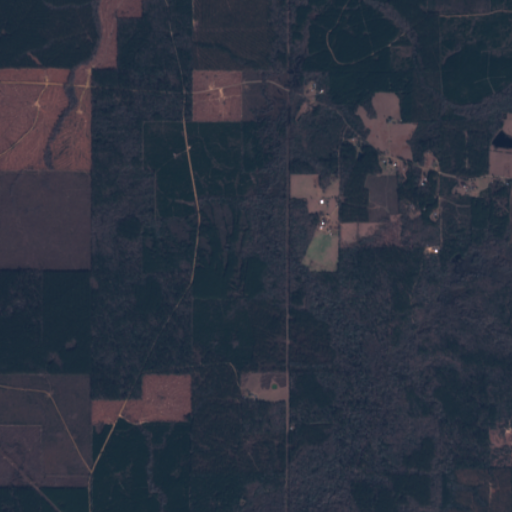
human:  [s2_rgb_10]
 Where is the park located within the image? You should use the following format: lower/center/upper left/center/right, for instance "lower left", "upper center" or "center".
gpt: The park is located in the upper right of the image.
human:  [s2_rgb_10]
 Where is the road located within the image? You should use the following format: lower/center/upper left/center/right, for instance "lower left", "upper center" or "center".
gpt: There is no road in the image.